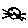
Label: cat